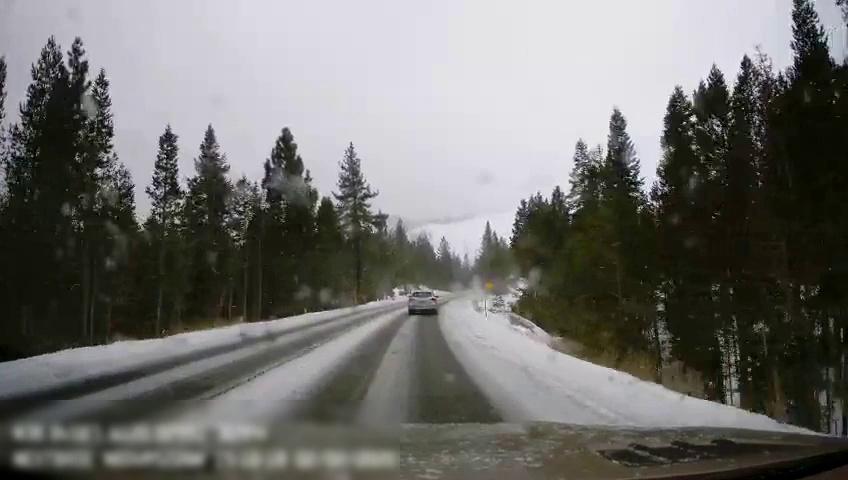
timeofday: Day
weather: Snowy
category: Drivable Space
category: Vehicles | SUV
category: Lanes | Opposite Lane